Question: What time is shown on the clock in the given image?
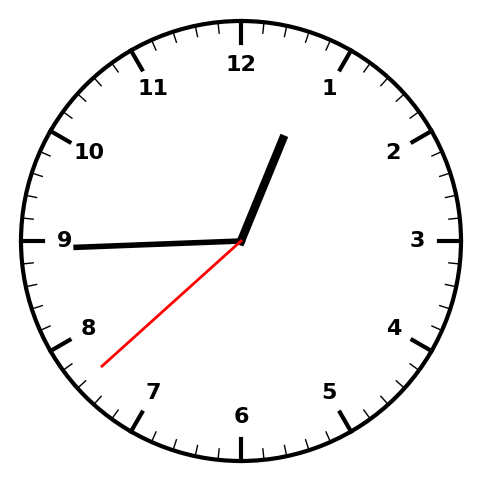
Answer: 12:44:38